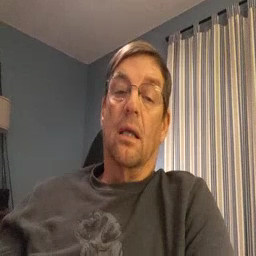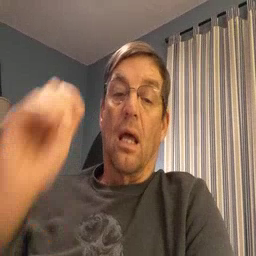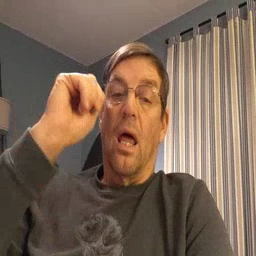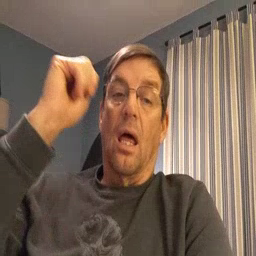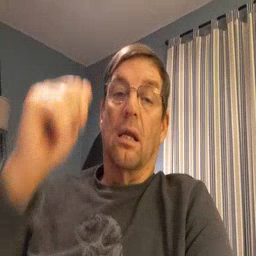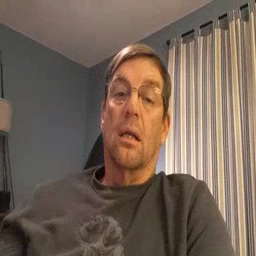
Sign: aunt